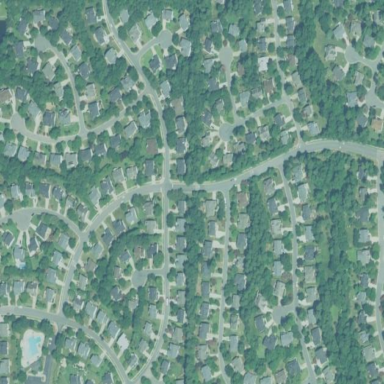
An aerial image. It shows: Residential area within neighborhood.